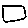
Label: square